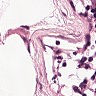
Metastatic tissue present: no